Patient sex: M
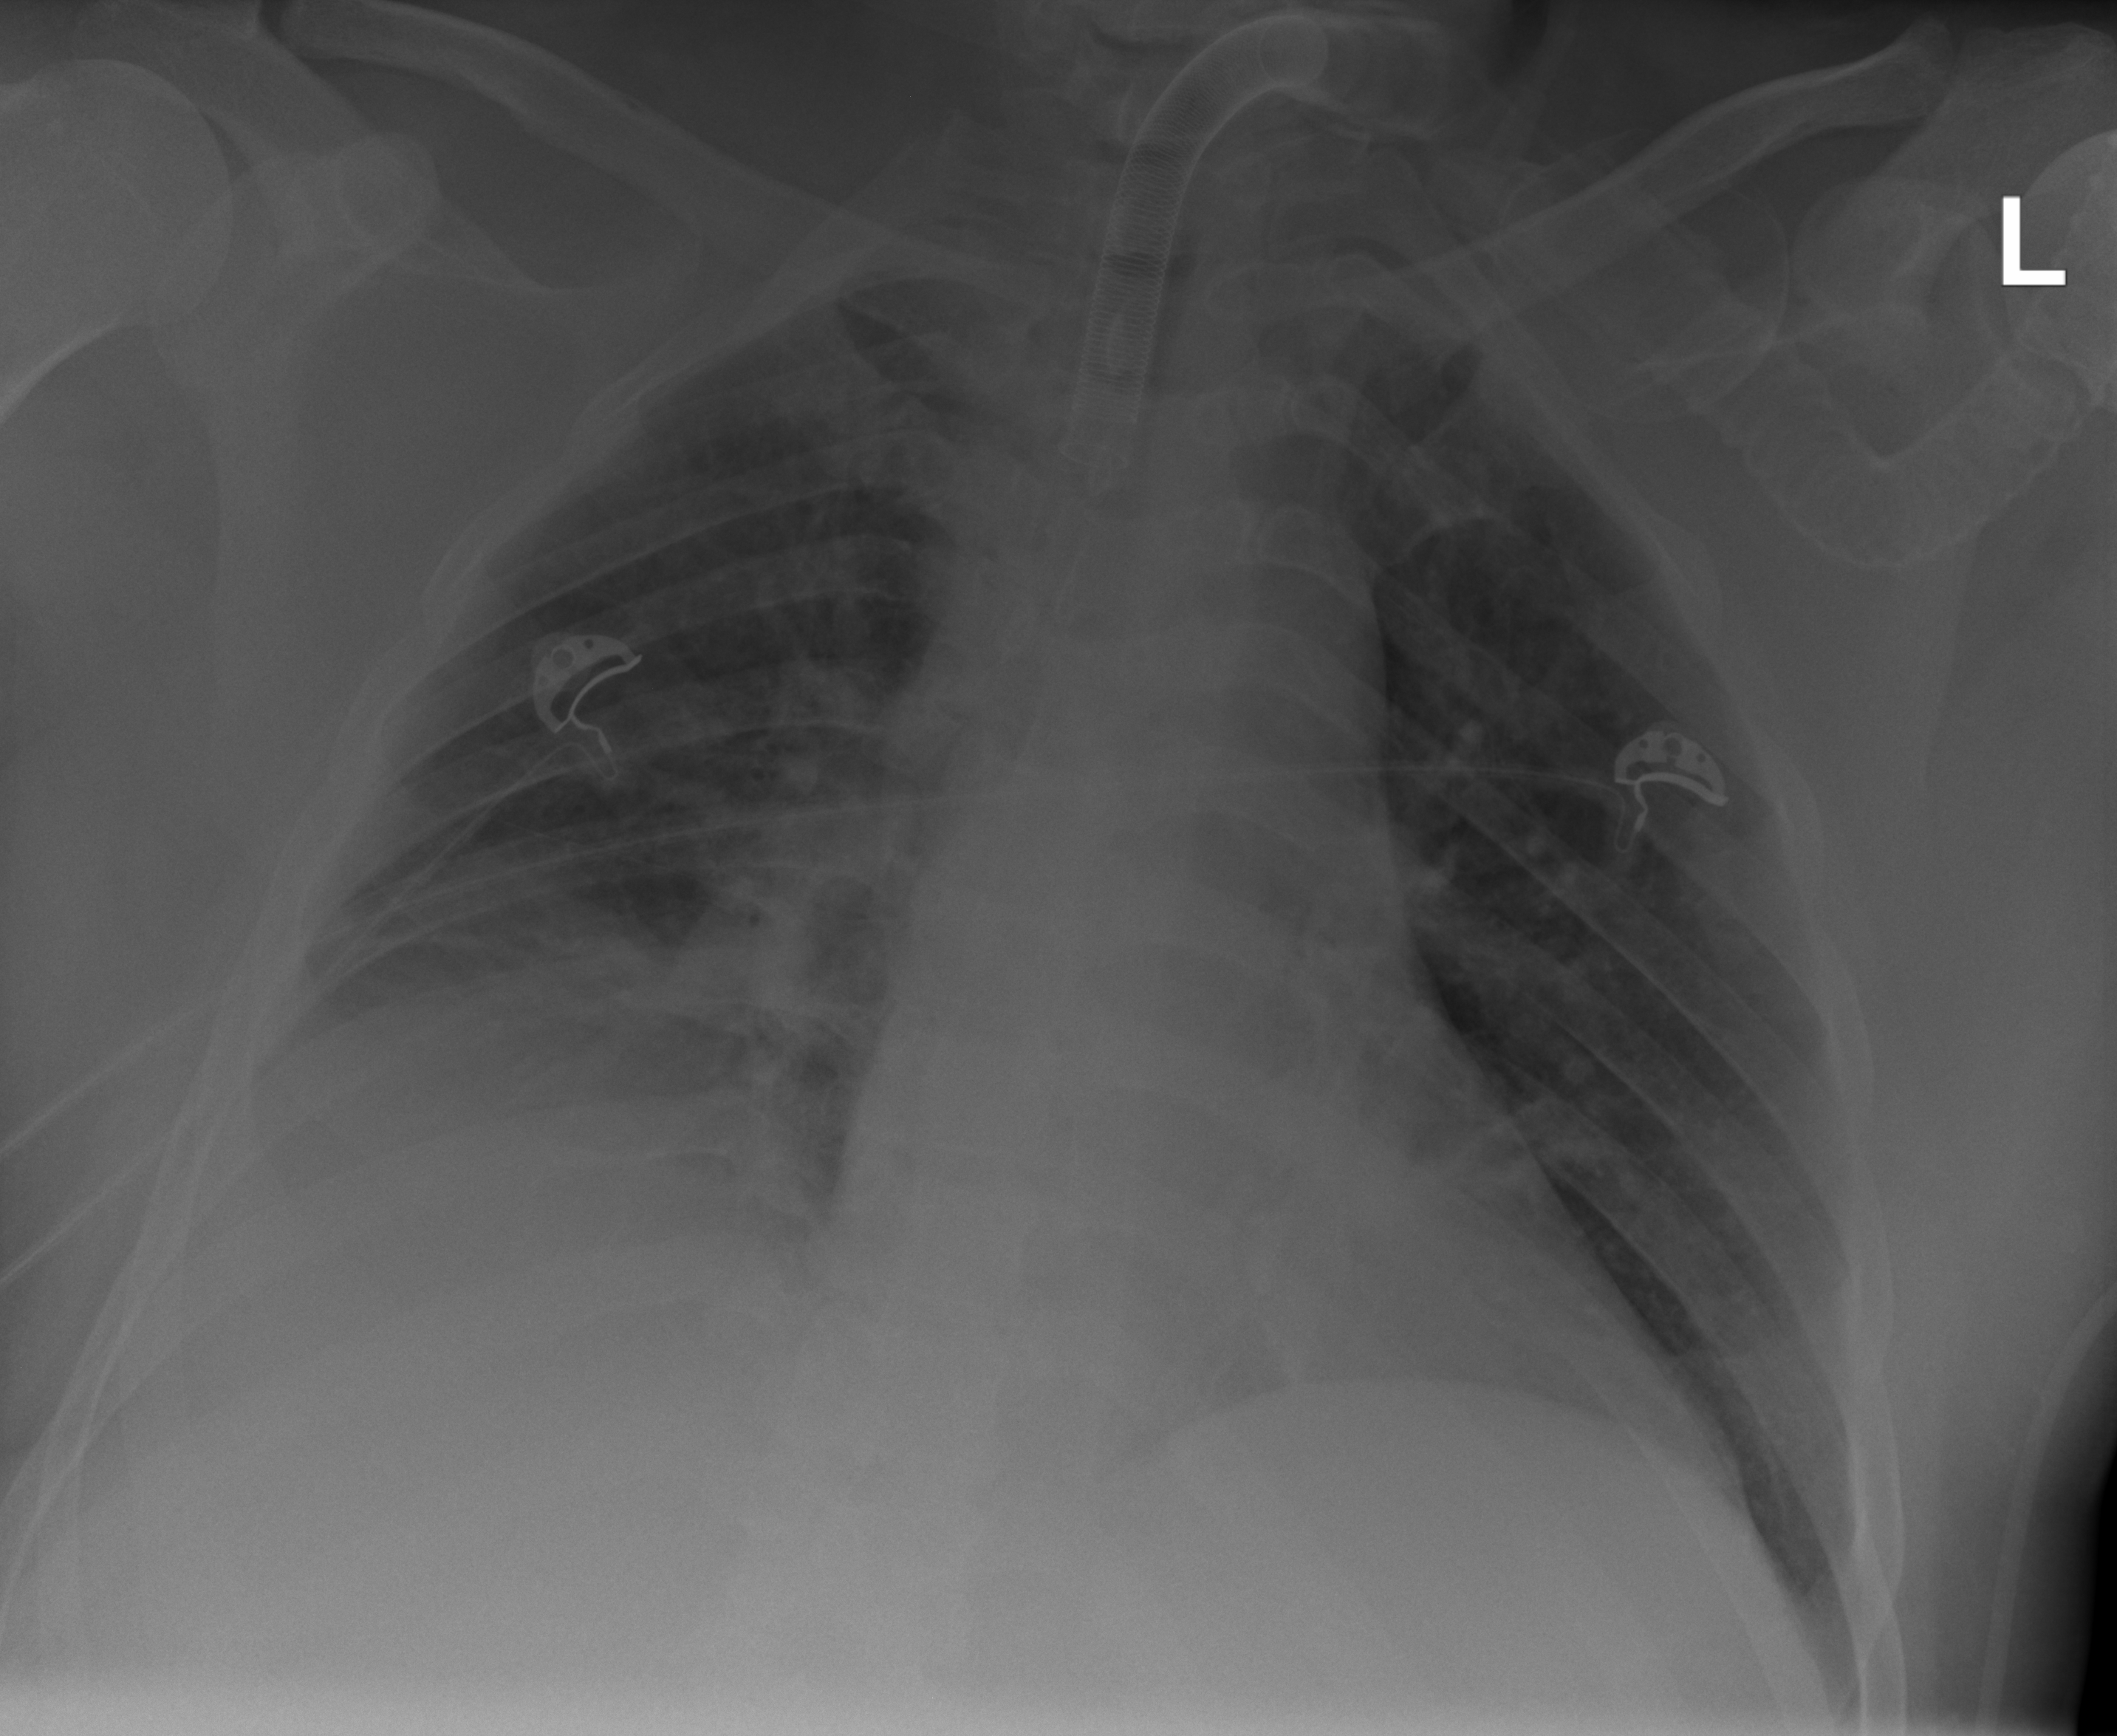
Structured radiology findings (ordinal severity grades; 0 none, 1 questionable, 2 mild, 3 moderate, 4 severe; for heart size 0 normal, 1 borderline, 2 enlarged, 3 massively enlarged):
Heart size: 0
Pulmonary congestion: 2
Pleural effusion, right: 2
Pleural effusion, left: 0
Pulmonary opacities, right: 2
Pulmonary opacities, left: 0
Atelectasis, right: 2
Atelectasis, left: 0